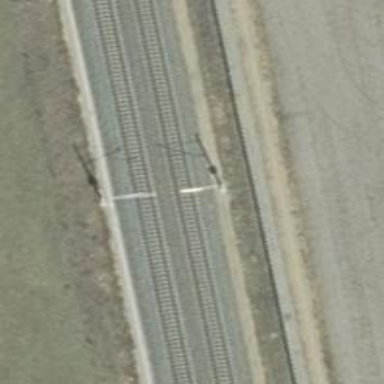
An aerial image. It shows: Railway milestone with catenary mast.